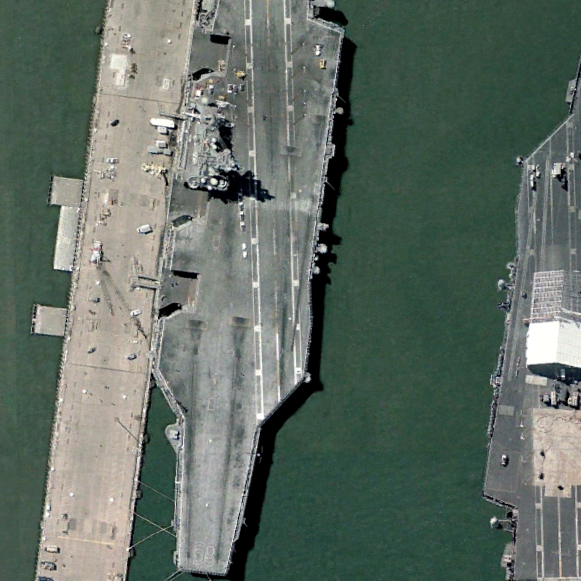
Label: Nimitz-class_aircraft_carrier